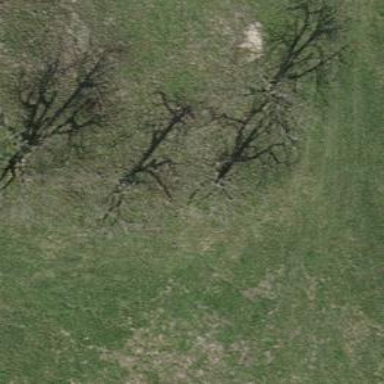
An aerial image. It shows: Single tag "natural: tree."